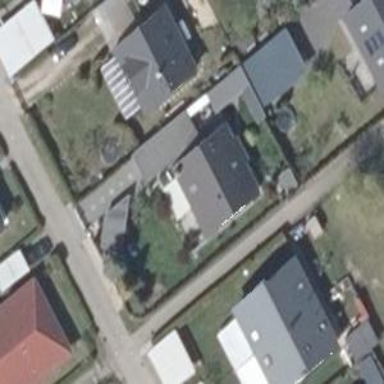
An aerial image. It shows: Detached building.